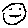
Label: smiley face